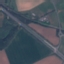
Land use / land cover: Highway